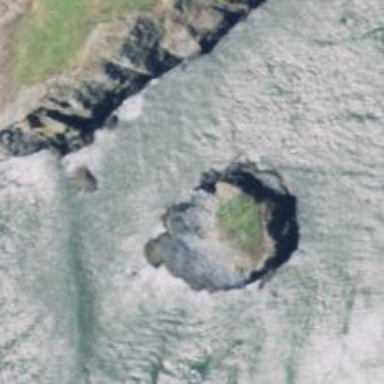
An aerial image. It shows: Islet located along the natural coastline.